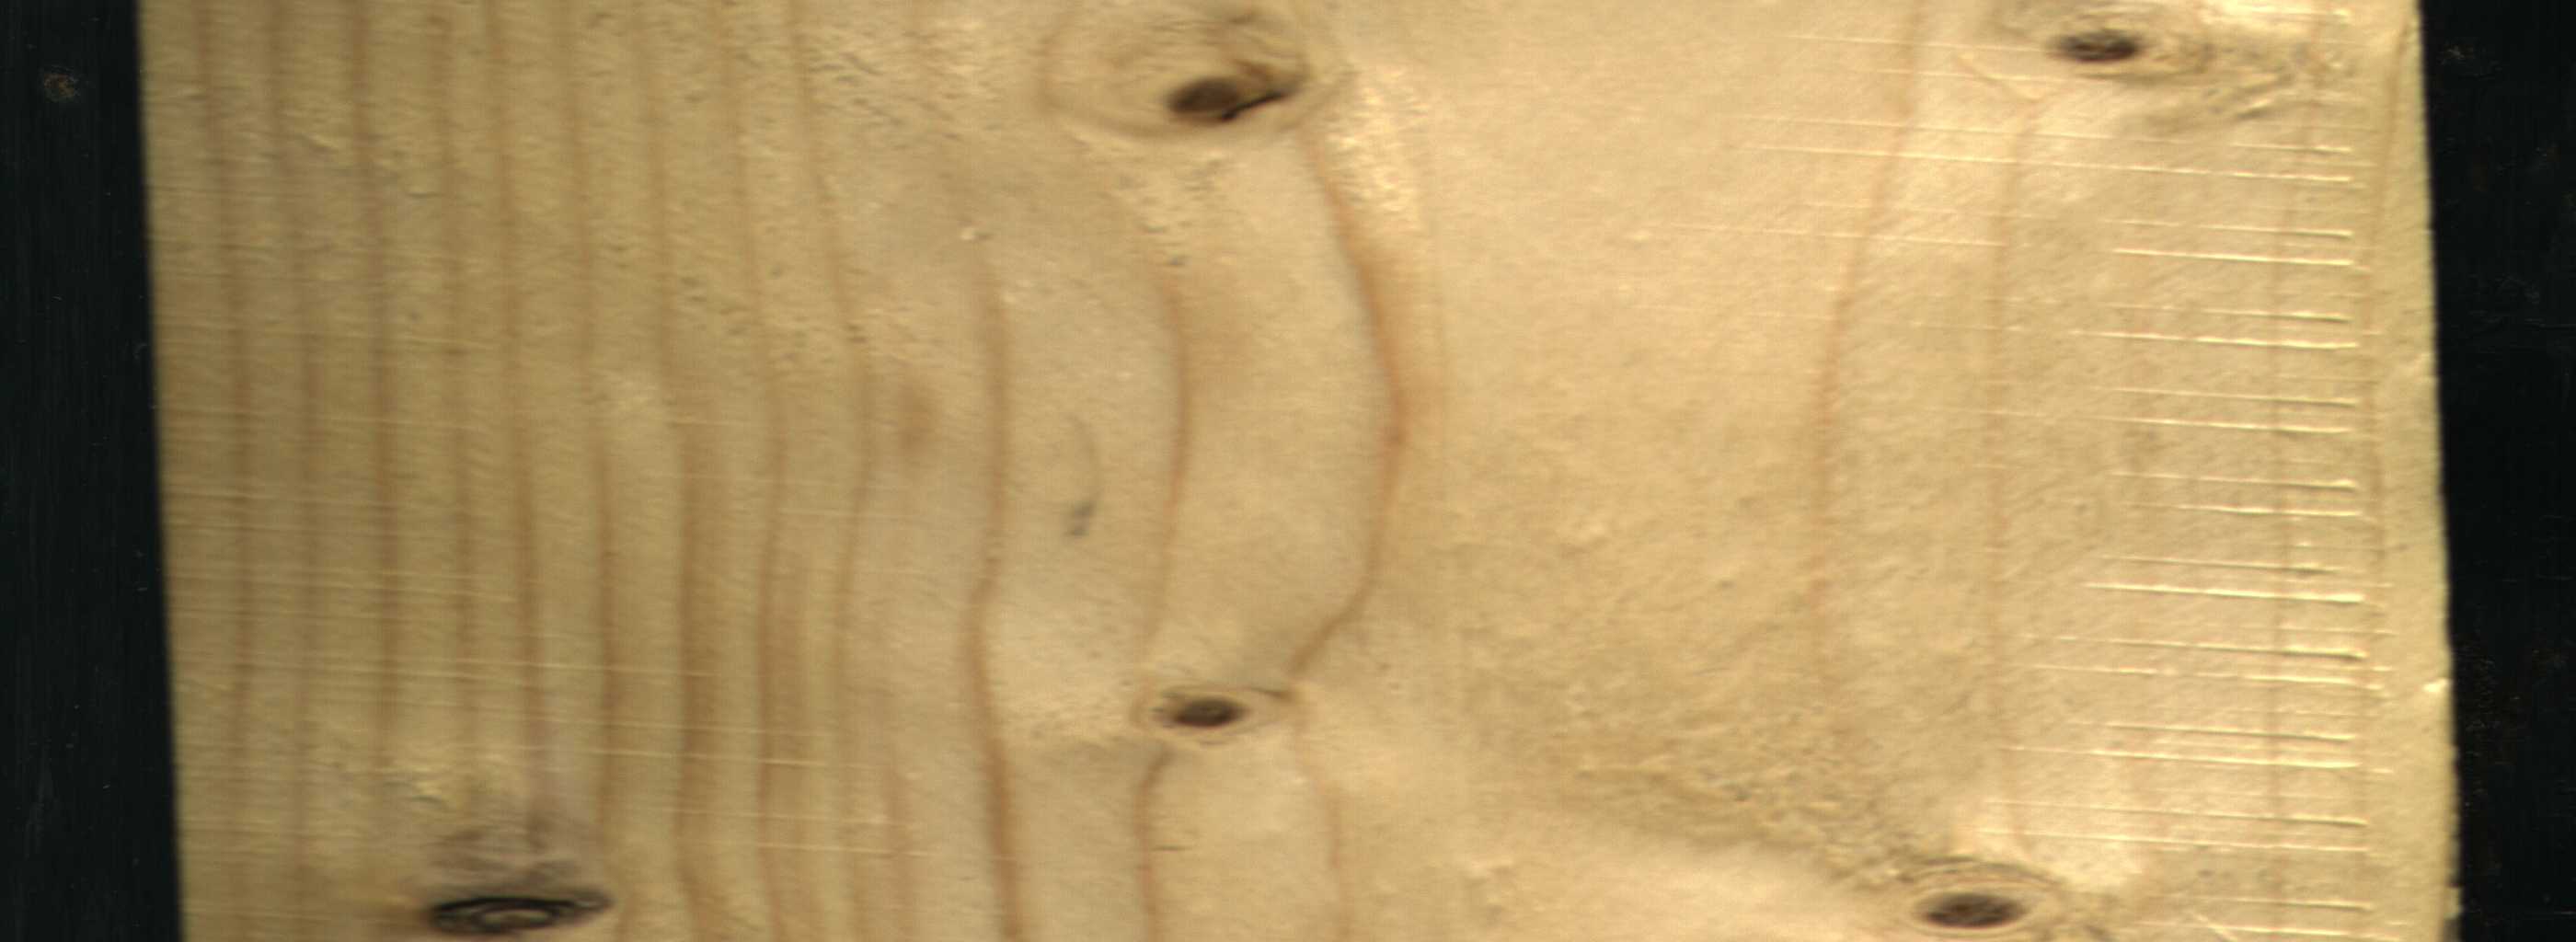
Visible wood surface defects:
Dead_Knot
Dead_Knot
Live_Knot
Live_Knot
Live_Knot